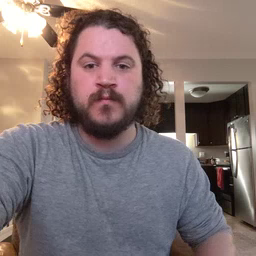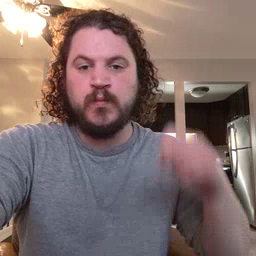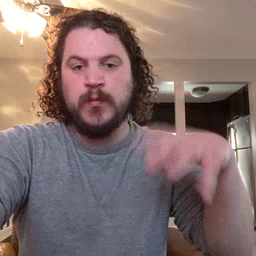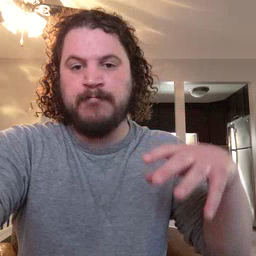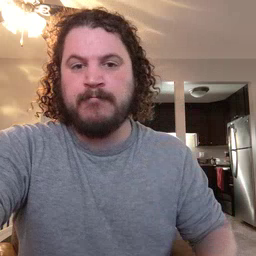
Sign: drop